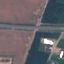
Land use / land cover class: Highway